Question: I have set up a js / three.js program for <URL> by only two given values.
The only calculation that is quite difficult happens when and are given. From both values I need to calculate the radius or the height.
To recall the formulas:
Volume V = p*r2*h
Surface A = 2*p*r*(r+h)
If you do the math, you will get the cubic formula: '0 = r^3 + A/(-2*pi)*r + V/pi'
which I honestly could not solve, so I used <URL> that gives this result for the radius r:

Note: There are three formulas for r, this is the first of them. See <URL>.
By trying to implement this equation in Javascript I realized that the radicand of '(54pV^2 - A^3)' is negative and Javascript is returning 'NaN'.
This leads to my question: How can I overcome the 'NaN' and continue the calculation - should I use complex numbers, how? What workarounds have you used? Can I just multiply the radicand by '*(-1)', remember this value and it later on?
I am a bit lost here, this is the first time I have to defeat NaN :-)
Thanks in advance for all your tips, advices, solutions and code.
Edit (reaching the goal): Is someone living on this earth feasable of solving the <URL> and it seems nobody has done it before...
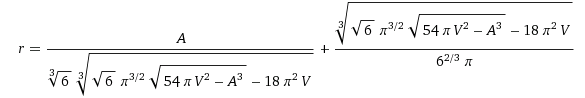
Answer: So, discarding negative radicands is not the best solution because you still might rule out valid real solutions, since the radicands in the second term could cancel out the imaginary part from the first term. Additionally, the 2nd and 3rd roots have 'i' in their formula, so you are sort of forced to deal with complex numbers there. These roots should also never be thrown out, because even for cubics with 3 real roots, 2 of the 3 roots are still calculated using complex numbers!
Dealing with complex numbers is something that
1. JavaScript does not handle natively, and
2. is non-trivial enough that you would not want to implement it yourself. That's where. math.js comes in.
Read <URL>' which will evaluate a string expression 'expr' and use the variable assignments specified in 'scope'.
So, initially looking at the 3 roots provided by wolfram:

They are a little bit unwieldy. Upon closer inspection, they all have a common term:

That term is an expression of 'A' and 'V', so lets move that to a function of 'A' and 'V', called 'f'

So substitute that term for our new function 'f', and now the roots are a lot more manageable:

So, lets gets started. You just need to include 'math.js' at the top of your project:
'''
<script type="text/javascript" language="JavaScript"
src="http://cdnjs.cloudflare.com/ajax/libs/mathjs/0.26.0/math.min.js"></script>
'''
Onto the script. First, define the 'f' function described above:
'''
var f = function(A, V) {
var scope = {A: A, V: V};
var expr = math.eval(
'(sqrt(6) pi^(3/2) sqrt(54 pi V^2-A^3)-18 pi^2 V)^(1/3)'
,scope);
return expr;
};
'''
Note that: spaces implicitly mean to multiply terms, ie 'a b=a*b', and that the cube root of a number 'n' is equivalent to 'n^(1/3)'
So 'f' will evaluate our 'expr' using the arguments 'A' and 'V' for area and volume.
Now we can use that to define functions that will generate the 3 roots, 'r1', 'r2', and 'r3', given any area 'A' and volume 'V'
'''
var r1 = function(A, V) {
var scope = {A: A, V: V, f: f(A, V)};
var expr = math.eval(
'A/(6^(1/3) f)+f/(6^(2/3) pi)'
, scope);
return expr;
};
var r2 = function(A, V) {
var scope = {A: A, V: V, f: f(A, V)};
var expr = math.eval(
'-((1+i sqrt(3)) A)/(2*6^(1/3) f) - ((1-i sqrt(3)) f)/(2*6^(2/3) pi)'
, scope);
return expr;
};
var r3 = function(A, V) {
var scope = {A: A, V: V, f: f(A, V)};
var expr = math.eval(
'-((1-i sqrt(3)) A)/(2*6^(1/3) f) - ((1+i sqrt(3)) f)/(2*6^(2/3) pi)'
, scope);
return expr;
};
'''
So now, lets test it out. Using the values from the <URL> you provided, say the radius 'r' is '2', and the height 'h' is '1.5'
Then, the volume 'V=pi*r^2' is approximately '18.85', and the surface area 'A=2pi*r(r+h)' is approximately '43.982'. Using the methods defined above, we can get the roots.
Note that 'result' is the result of evaluating 'r^3 + A/(-2*pi)*r + V/pi' using the given root, so if the result is '0', the root was calculated correctly. Actual values will be accurate to about ~15 digits due to round off error.
'''
var A, V, r, scope;
A = 43.982, V = 18.85;
//test r1
r = r1(A, V);
scope = {A: A, V: V, r: r};
console.log('r1', r, 'result: ',math.eval('r^3+A/(-2pi) r+V/pi', scope));
//r1 1.9999528096882697 - 2.220446049250313e-16i result: 4.440892098500626e-15 - 1.1101077869995534e-15i
//round to 5 decimals:
console.log('rounded r1:', math.round(r,5), 'rounded result: ',math.round(math.eval('r^3+A/(-2pi) r+V/pi', scope),5));
//rounded r1:1.99995 rounded result: 0
//test r2
r = r2(A, V);
scope = {A: A, V: V, r: r};
console.log('r2', r,'result: ', math.eval('r^3+A/(-2pi) r+V/pi', scope));
//r2 -2.9999999737884457 - 1.6653345369377348e-16i result: 2.6645352591003757e-15 - 8.753912513083332e-15i
//round to 5 decimals:
console.log('rounded r2:', math.round(r,5),'rounded result: ', math.round(math.eval('r^3+A/(-2pi) r+V/pi', scope),5));
//rounded r2: -3 rounded result: 0
//test r3
r = r3(A, V);
scope = {A: A, V: V, r: r};
console.log('r3', r, 'result: ',math.eval('r^3+A/(-2pi) r+V/pi', scope));
//r3 1.000047164100176 + 4.440892098500626e-16i result: -1.7762101637478832e-15i
//round to 5 decimals
console.log('rounded r3:', math.round(r,5), 'rounded result: ',math.round(math.eval('r^3+A/(-2pi) r+V/pi', scope),5));
//rounded r3: 1.00005 rounded result: 0
'''
And this agrees with the roots provided by <URL>.
'{-3,1.00005,1.99995}'
Also note that most of the results of 'console.log()' of 'math.js' objects will log the entire object, something like this:
'''
r1 Complex { re=1.9999528096882697, im=-2.220446049250313e-16, toPolar=function(), more...}
'''
So I applied a 'toString()' to the results I included, for readability.